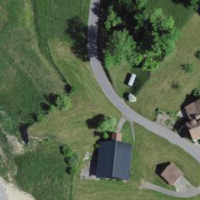
EUNIS habitat code: 56
Species observed at this site:
Symphyotrichum novae-angliae